Question: I was wondering how could I set an background image for each listView item ? I've done this so far but no success , I made a customListView and set an image as background for the layout . It did work but for long items , the image stretch and become to a very bad shape .
Could you help me .
this is an image of what i mean .

thanks you
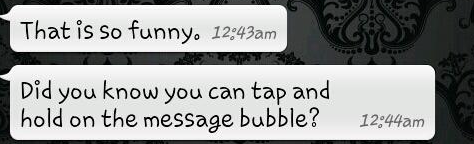
Answer: Set 'ListView' parent background with any 'drawable' asset and 'listView' background 'transparent' then in 'listViewAdapter' you have to item background 'transparent' with '9patch image' at 'wrapContent' Width parameter of 'textView' in 'listItem'.